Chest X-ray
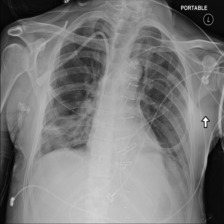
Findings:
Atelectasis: positive
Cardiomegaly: negative
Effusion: negative
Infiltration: negative
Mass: negative
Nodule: negative
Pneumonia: negative
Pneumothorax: negative
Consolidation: negative
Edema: negative
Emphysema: negative
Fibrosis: negative
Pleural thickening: negative
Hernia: negative